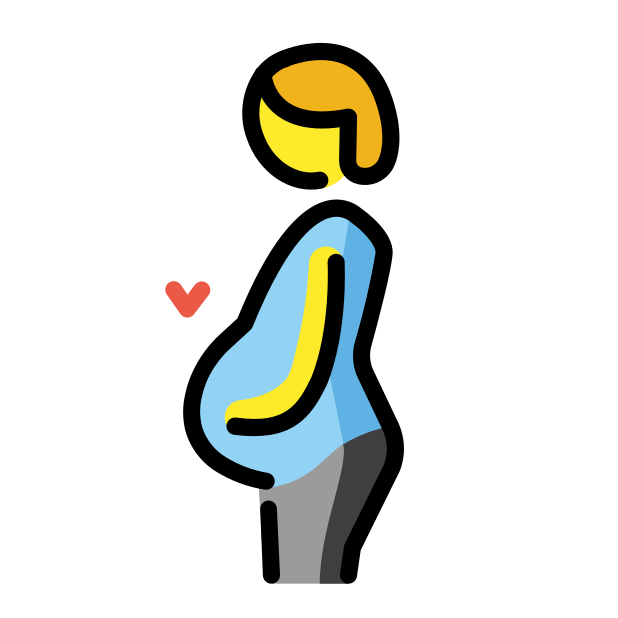
pregnant person